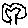
Label: tree